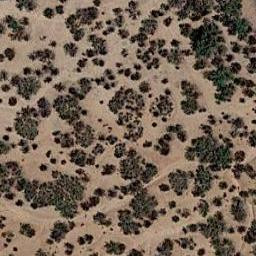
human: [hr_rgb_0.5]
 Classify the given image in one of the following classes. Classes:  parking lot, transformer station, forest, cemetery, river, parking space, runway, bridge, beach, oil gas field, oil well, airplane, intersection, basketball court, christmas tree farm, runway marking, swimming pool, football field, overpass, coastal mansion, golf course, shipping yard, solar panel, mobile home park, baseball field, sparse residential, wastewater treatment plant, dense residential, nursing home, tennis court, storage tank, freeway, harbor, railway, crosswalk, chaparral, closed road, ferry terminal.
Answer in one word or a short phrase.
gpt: chaparral